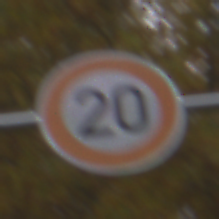
Verkehrszeichen: Geschwindigkeit20
Umgebung: Outdoor, Nature
Tageszeit: Midday
Wetter: Overcast
Licht: Natural
Jahreszeit: Autumn
Kontrast: LowContrast